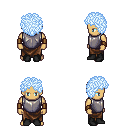
a pixel art fantasy rpg character, male body template, human, tanned skin, steel chest armor, robe skirt, white cyan curly afro hairstyle, leather bracers, black shoes, four views (front, back, left, right), 2x2 character sprite sheet, small pixel art, hard edges, no anti-aliasing